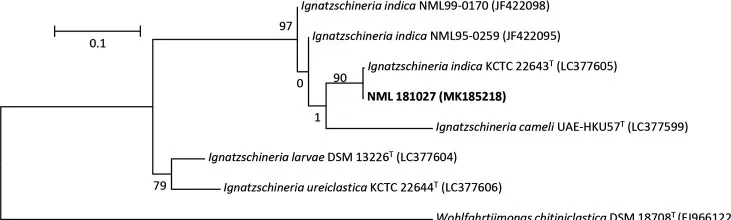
Or partial gyrB sequences. For the patient isolate NML 181027 and two historical NML isolates. Alignment done using Clustal W (default settings) and the neighbour-joining (1000 replicates) algorithm found in mega 6.06. A type strain of
Wohlfahrtiimonas chitiniclastica
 is used as an unrelated outgroup. Scale infers 0.005 (16S) and 0.1 (gyrB) substitutions per nucleotide position.
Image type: chart (chart)